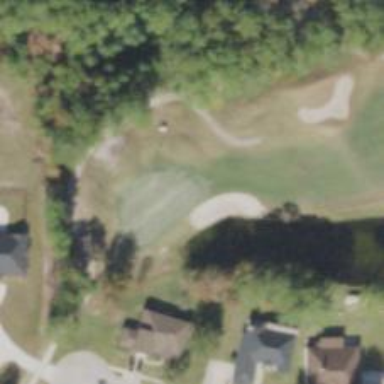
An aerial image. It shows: View of golf hole.